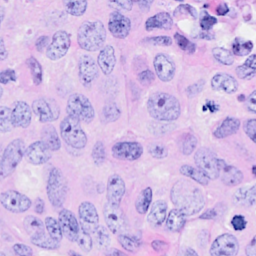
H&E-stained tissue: Breast